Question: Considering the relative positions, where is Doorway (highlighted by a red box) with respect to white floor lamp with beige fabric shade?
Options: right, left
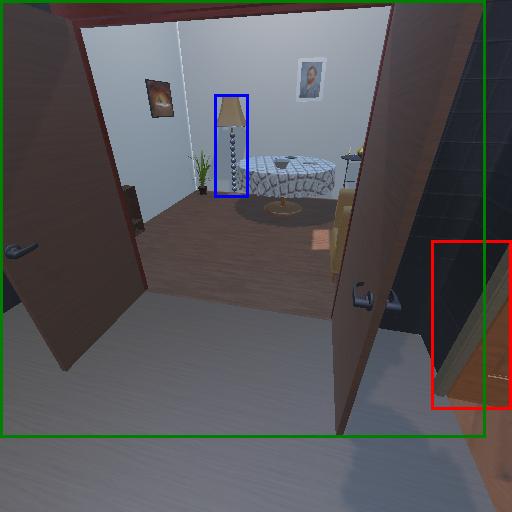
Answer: right